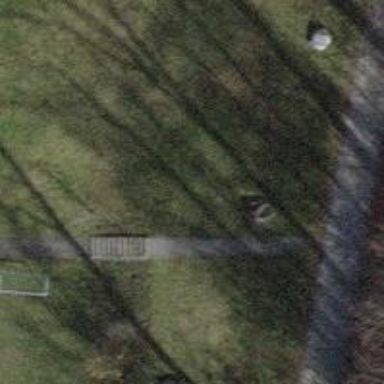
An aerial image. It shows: Steps made of paving stones.